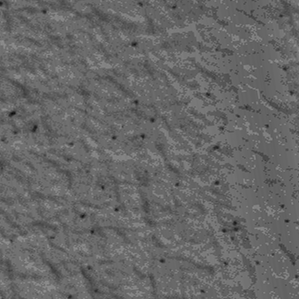
Label: frost